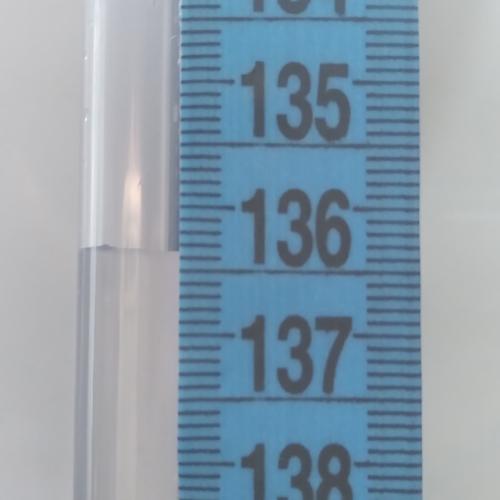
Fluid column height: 136.4 cm